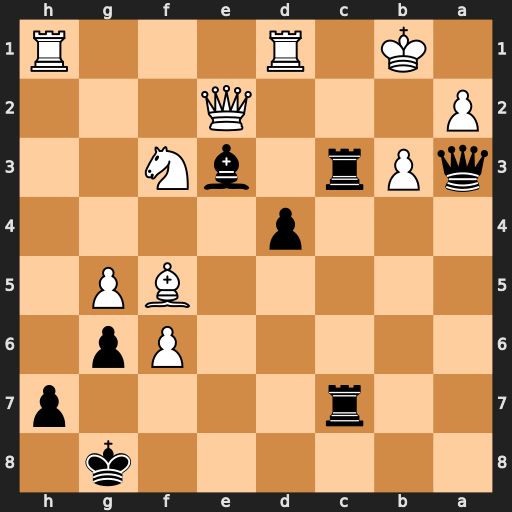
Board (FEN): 6k1/2r4p/5Pp1/5BP1/3p4/qPr1bN2/P3Q3/1K1R3R
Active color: b
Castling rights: -
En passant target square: -
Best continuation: Rc1+ Rxc1 Rxc1+ Rxc1 Qxc1#